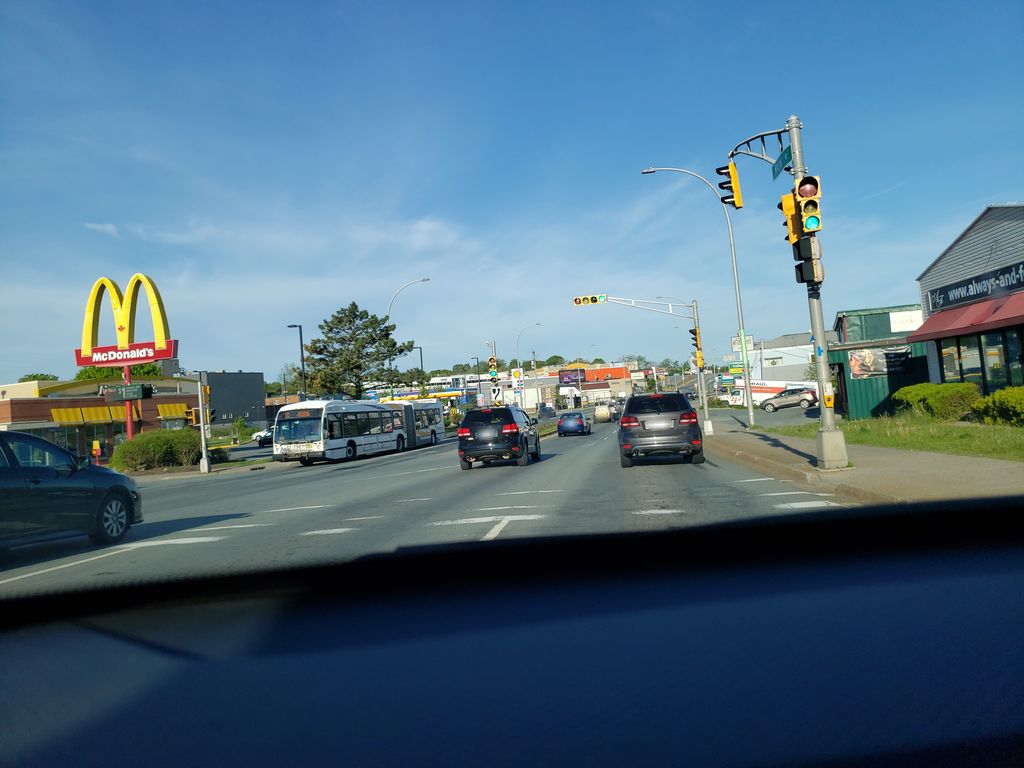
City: halifax